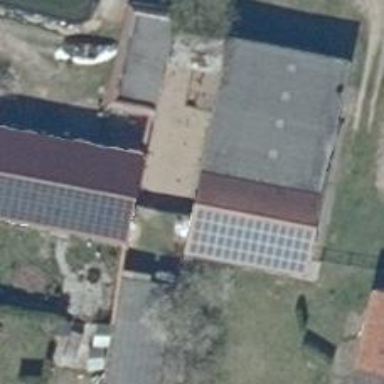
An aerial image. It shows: Small solar photovoltaic panel used as generator to produce electricity.